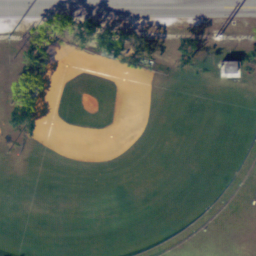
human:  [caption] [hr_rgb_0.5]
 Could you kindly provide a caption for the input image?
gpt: A regular baseball diamond compose of manicured lawns and sand .

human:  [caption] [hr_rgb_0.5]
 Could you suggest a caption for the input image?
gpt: It is a new baseball diamond with sands and grass .

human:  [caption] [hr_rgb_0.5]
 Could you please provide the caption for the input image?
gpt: It is a regular baseball diamond .

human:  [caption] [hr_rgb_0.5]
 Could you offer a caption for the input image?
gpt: This is a baseball diamond .

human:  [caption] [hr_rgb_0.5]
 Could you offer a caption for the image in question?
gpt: A regular baseball diamond compose of manicured lawns and sand .